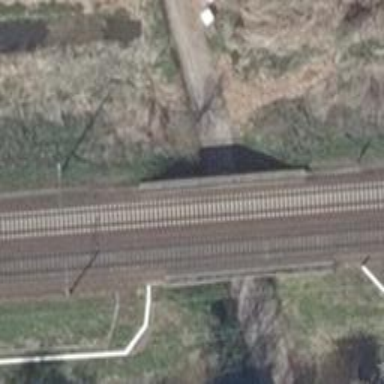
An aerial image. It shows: Bridge with electrified railway tracks featuring contact line.